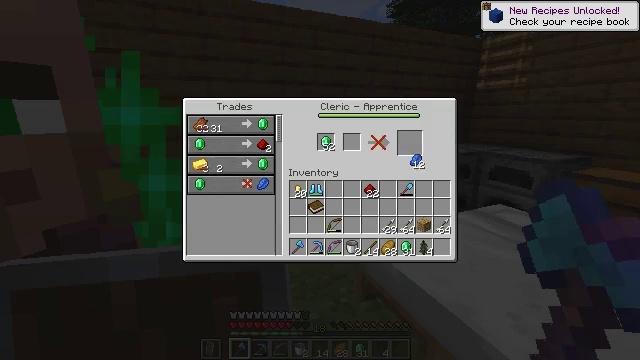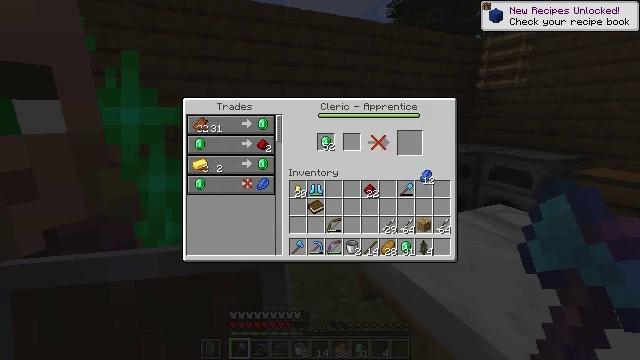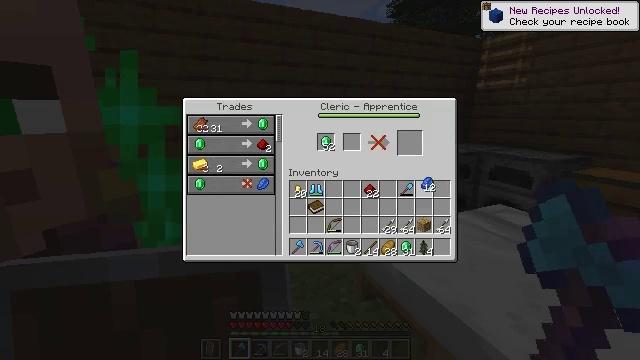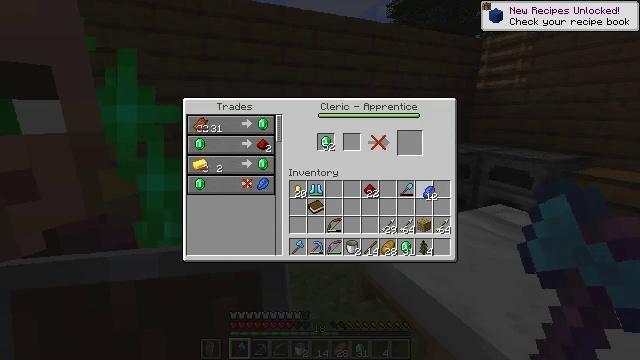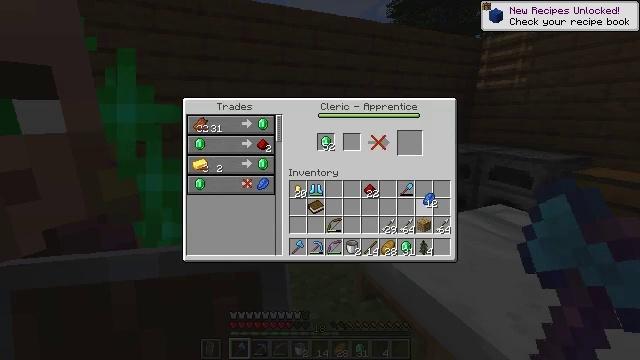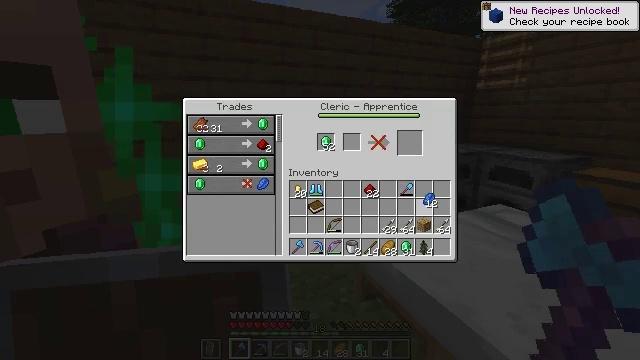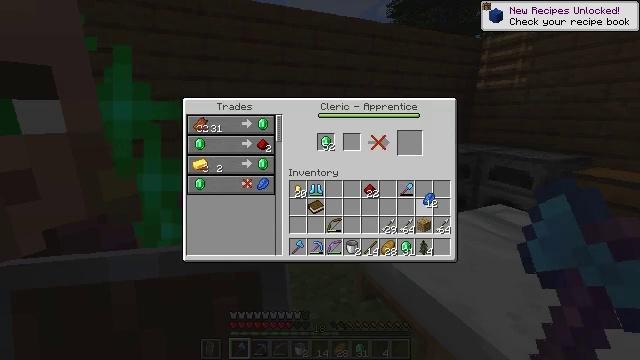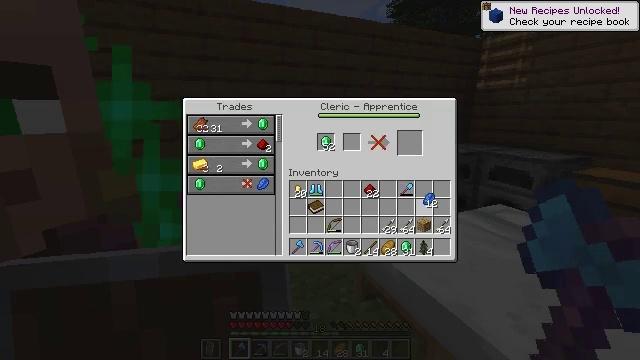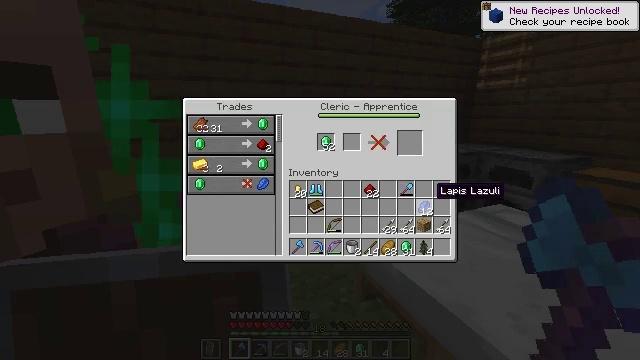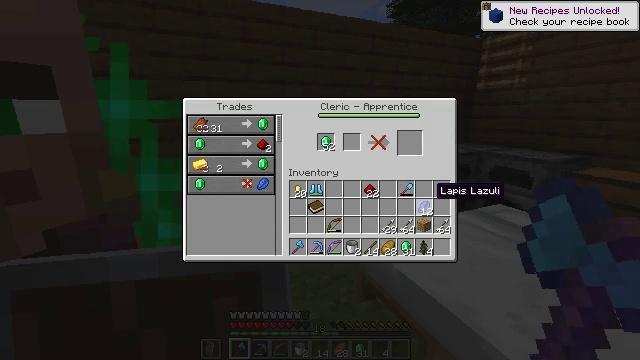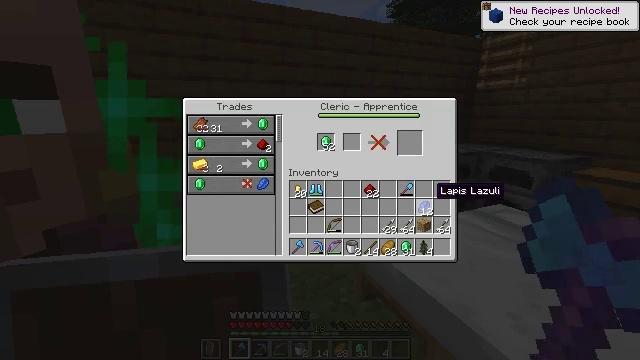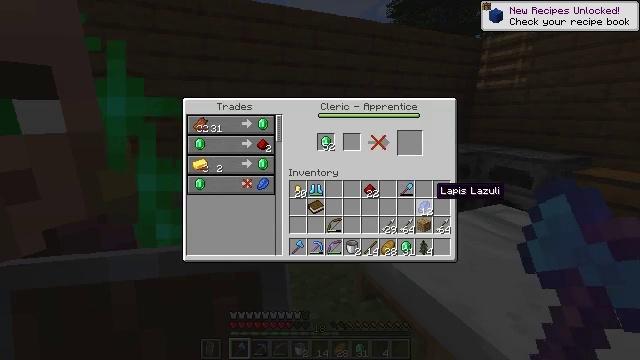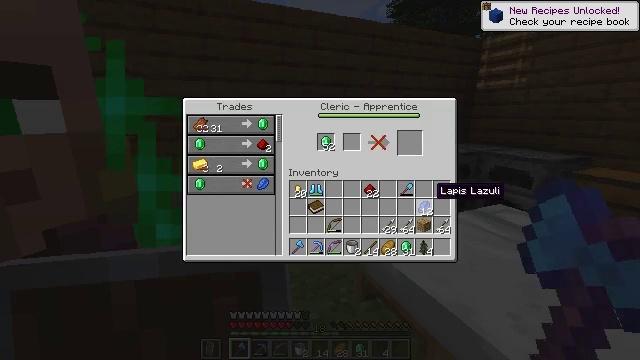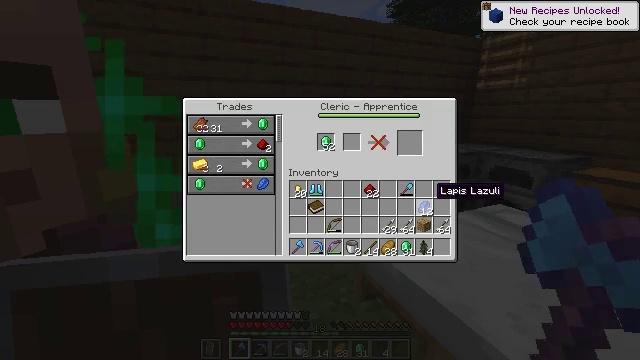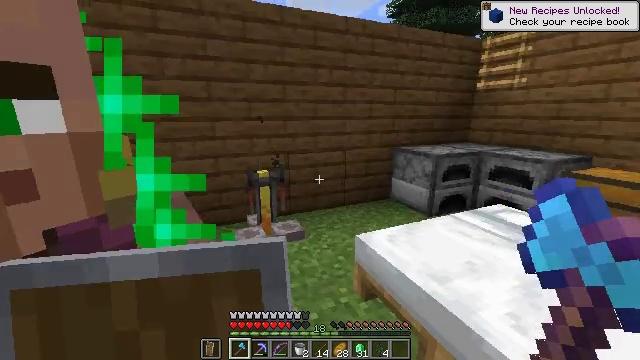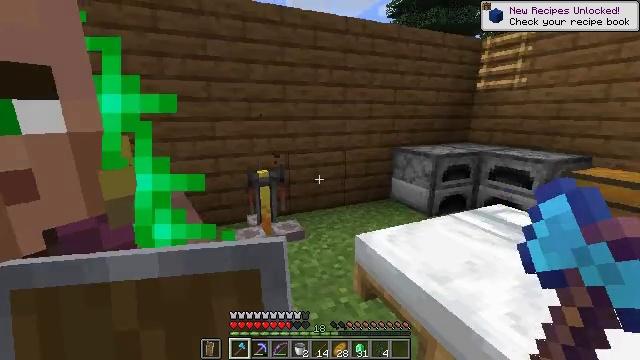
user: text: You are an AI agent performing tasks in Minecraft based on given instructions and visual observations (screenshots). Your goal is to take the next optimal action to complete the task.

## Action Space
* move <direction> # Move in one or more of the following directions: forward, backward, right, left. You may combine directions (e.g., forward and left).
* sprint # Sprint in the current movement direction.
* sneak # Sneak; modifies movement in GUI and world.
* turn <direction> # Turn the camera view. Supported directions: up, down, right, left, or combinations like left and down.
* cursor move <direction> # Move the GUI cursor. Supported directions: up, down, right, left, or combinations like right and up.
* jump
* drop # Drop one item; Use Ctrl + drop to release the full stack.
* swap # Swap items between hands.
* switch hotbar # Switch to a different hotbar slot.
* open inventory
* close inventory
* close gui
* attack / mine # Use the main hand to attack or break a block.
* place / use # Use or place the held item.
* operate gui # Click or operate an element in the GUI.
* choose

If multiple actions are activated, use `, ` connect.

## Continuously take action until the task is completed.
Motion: motion action
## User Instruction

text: Open the crafting grid to make a glowstone.
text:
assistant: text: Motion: cursor move right and down, open gui
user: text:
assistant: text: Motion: no_op
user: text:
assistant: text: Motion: cursor move down
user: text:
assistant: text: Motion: cursor move down
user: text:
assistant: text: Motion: no_op
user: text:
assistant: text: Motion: operate gui
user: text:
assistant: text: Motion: operate gui
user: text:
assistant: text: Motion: no_op
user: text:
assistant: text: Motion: no_op
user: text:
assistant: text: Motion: no_op
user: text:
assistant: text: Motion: no_op
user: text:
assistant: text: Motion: no_op
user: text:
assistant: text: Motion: no_op
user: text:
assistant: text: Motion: no_op
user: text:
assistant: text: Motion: close gui
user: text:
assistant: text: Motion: open inventory
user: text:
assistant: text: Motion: turn left and down
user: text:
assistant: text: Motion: turn left and down
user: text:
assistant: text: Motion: move back, turn left and down
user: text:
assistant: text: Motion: move back, turn left
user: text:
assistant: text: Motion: move back, turn left
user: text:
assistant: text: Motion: move back, turn left
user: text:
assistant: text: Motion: move back, turn left and up
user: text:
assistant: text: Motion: move back, turn left and up
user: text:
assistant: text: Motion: no_op
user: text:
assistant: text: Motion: no_op
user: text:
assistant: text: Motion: turn left and up
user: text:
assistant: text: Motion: turn left and up
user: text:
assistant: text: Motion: no_op
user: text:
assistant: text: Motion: move forward